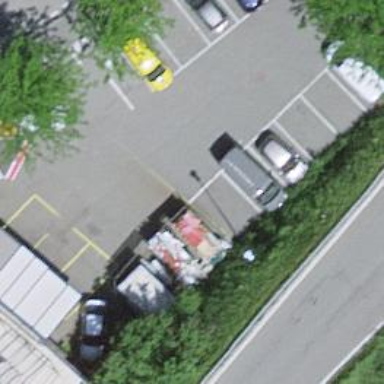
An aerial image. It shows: Parking area with asphalt surface.